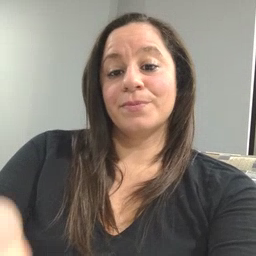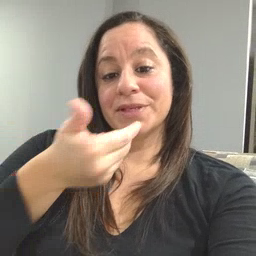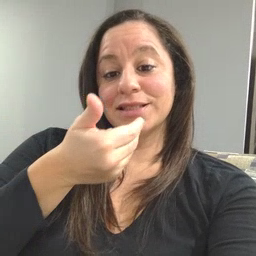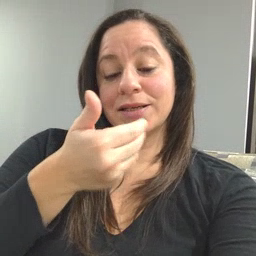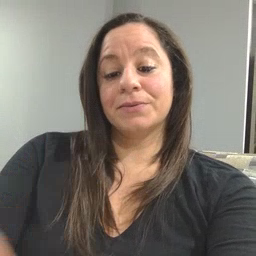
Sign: pizza